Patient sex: M
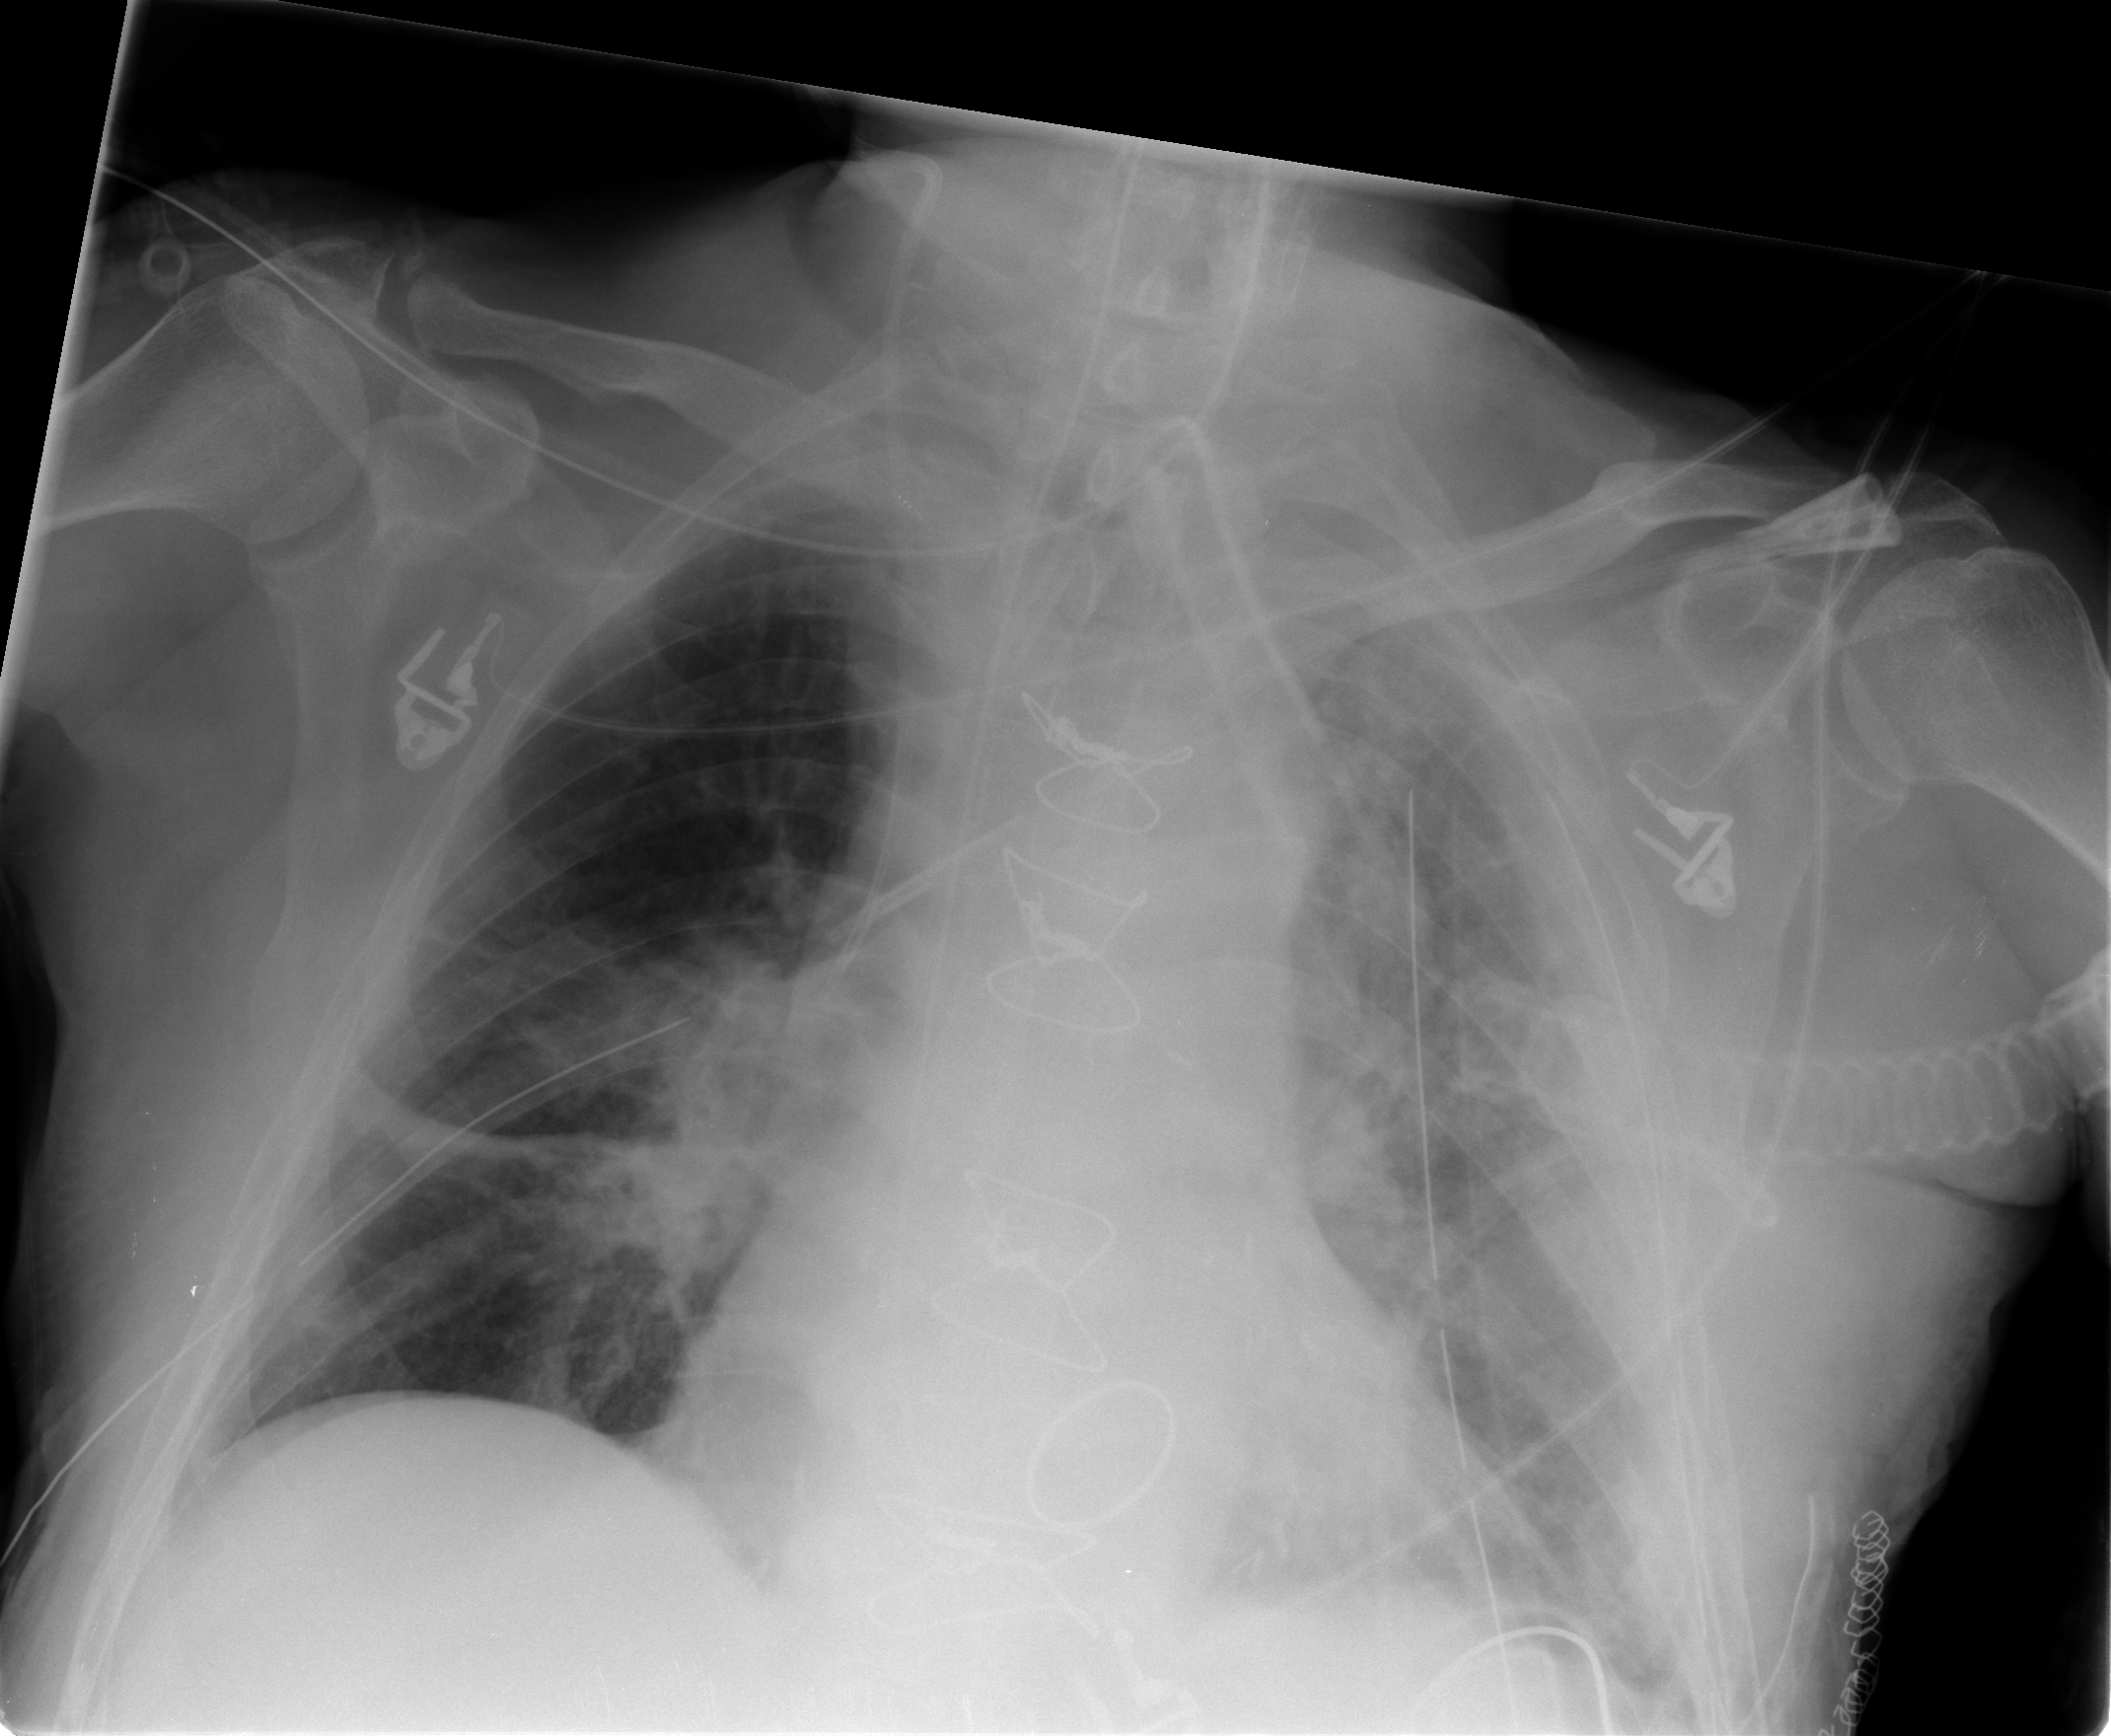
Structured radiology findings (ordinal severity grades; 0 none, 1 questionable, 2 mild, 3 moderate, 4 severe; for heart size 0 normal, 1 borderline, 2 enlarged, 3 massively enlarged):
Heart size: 1
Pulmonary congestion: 2
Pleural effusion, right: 2
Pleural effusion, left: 3
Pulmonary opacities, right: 0
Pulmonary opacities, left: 0
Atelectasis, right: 2
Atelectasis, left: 3